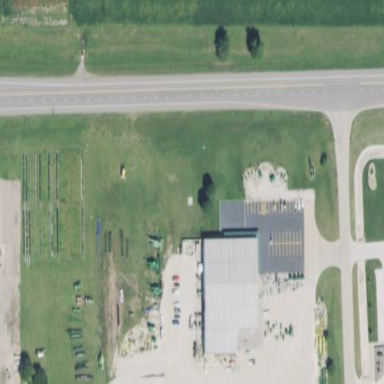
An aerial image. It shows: Industrial area with shop specializing in farm implements.